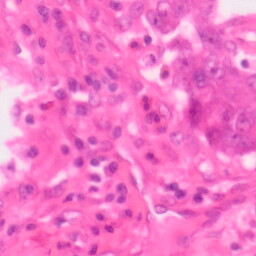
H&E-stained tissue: Colon